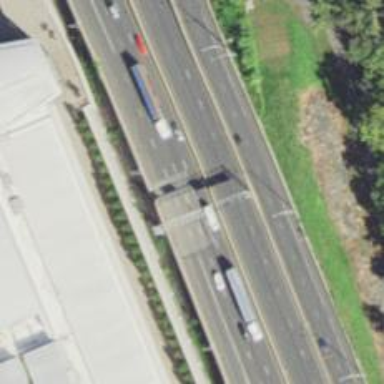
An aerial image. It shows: Motorway junction.